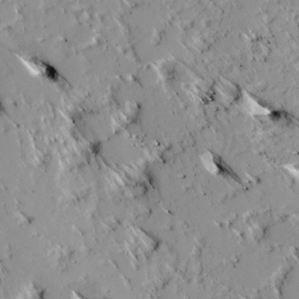
Label: non_frost